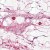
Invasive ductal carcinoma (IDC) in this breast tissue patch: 0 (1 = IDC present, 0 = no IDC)